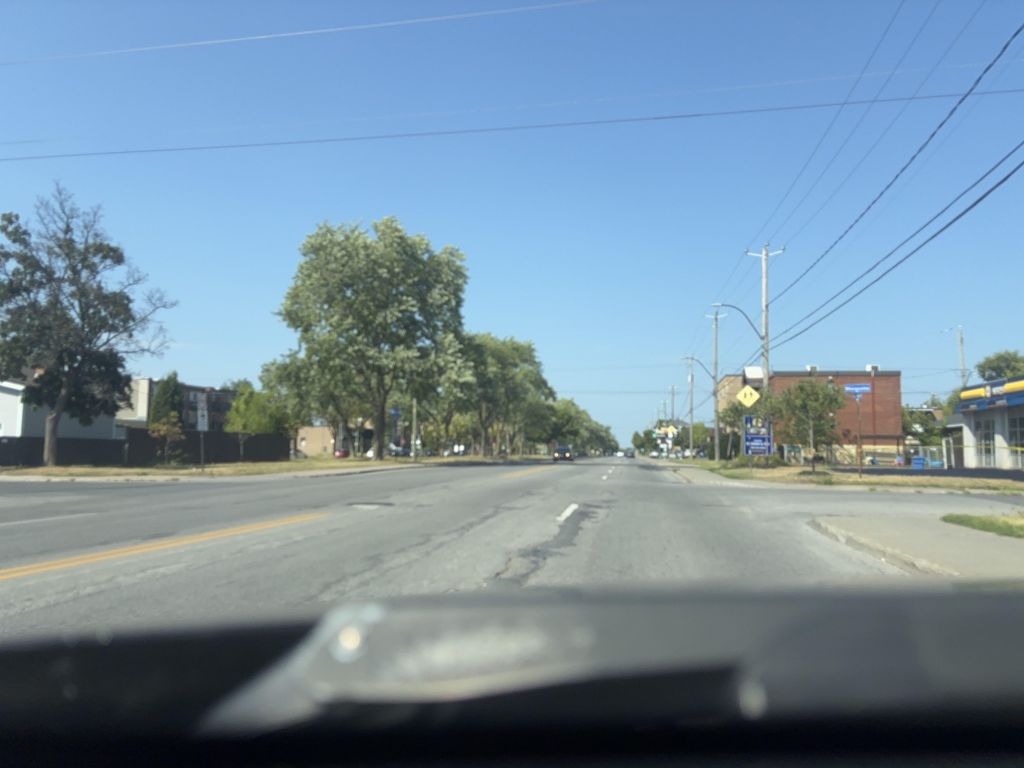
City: montreal